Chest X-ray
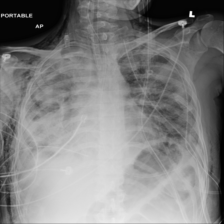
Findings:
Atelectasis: negative
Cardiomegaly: negative
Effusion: negative
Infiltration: positive
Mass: negative
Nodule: negative
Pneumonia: negative
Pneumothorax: negative
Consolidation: negative
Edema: negative
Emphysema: positive
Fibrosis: negative
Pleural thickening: negative
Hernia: negative